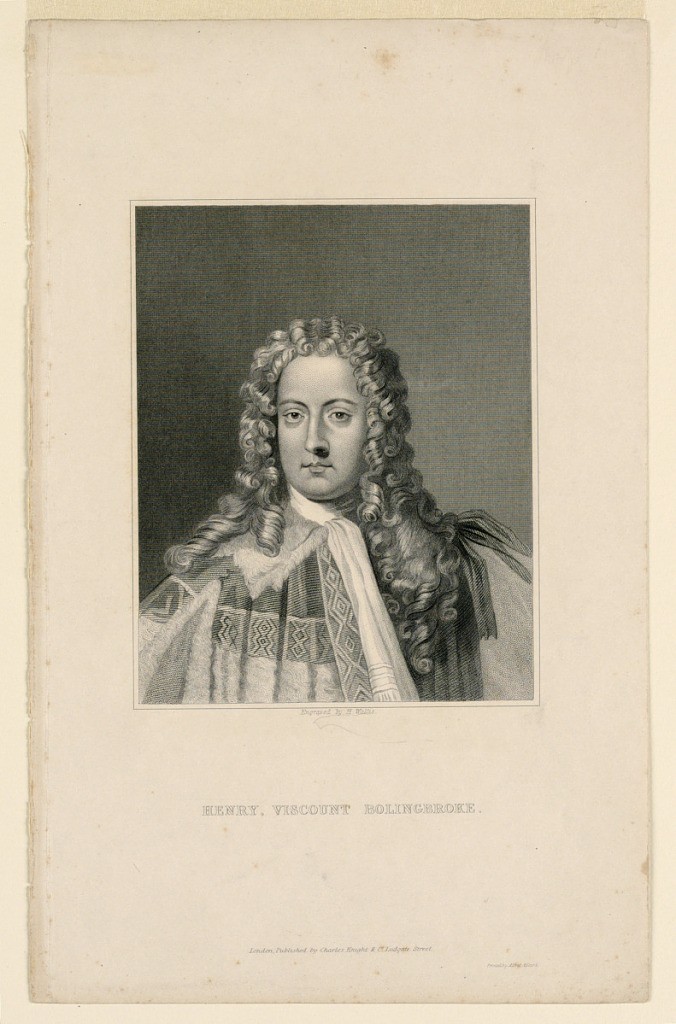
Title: Portrait of Henry, Viscount Bolinbroke (1678–1751)
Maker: Henry Wallis, British, 1804 - 1890
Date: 1840–1850
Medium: Line engraving on paper
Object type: Print
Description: Portrait of a young man in frontal view, bust length. He is wearing a wig; a ceremonial robe around his shoulders. Inscribed below the portrait: "Engraved by H. Wallis"; below, title; along lower margin: "London, Published by Charles Knight and C. Ludgate Street / printed by Alfred Adlard".